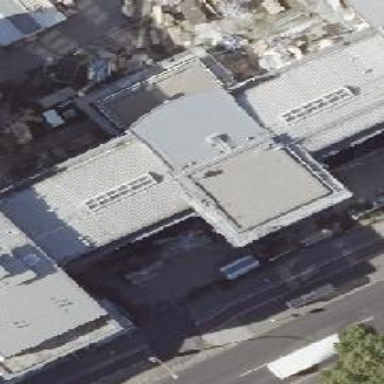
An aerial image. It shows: Office building.